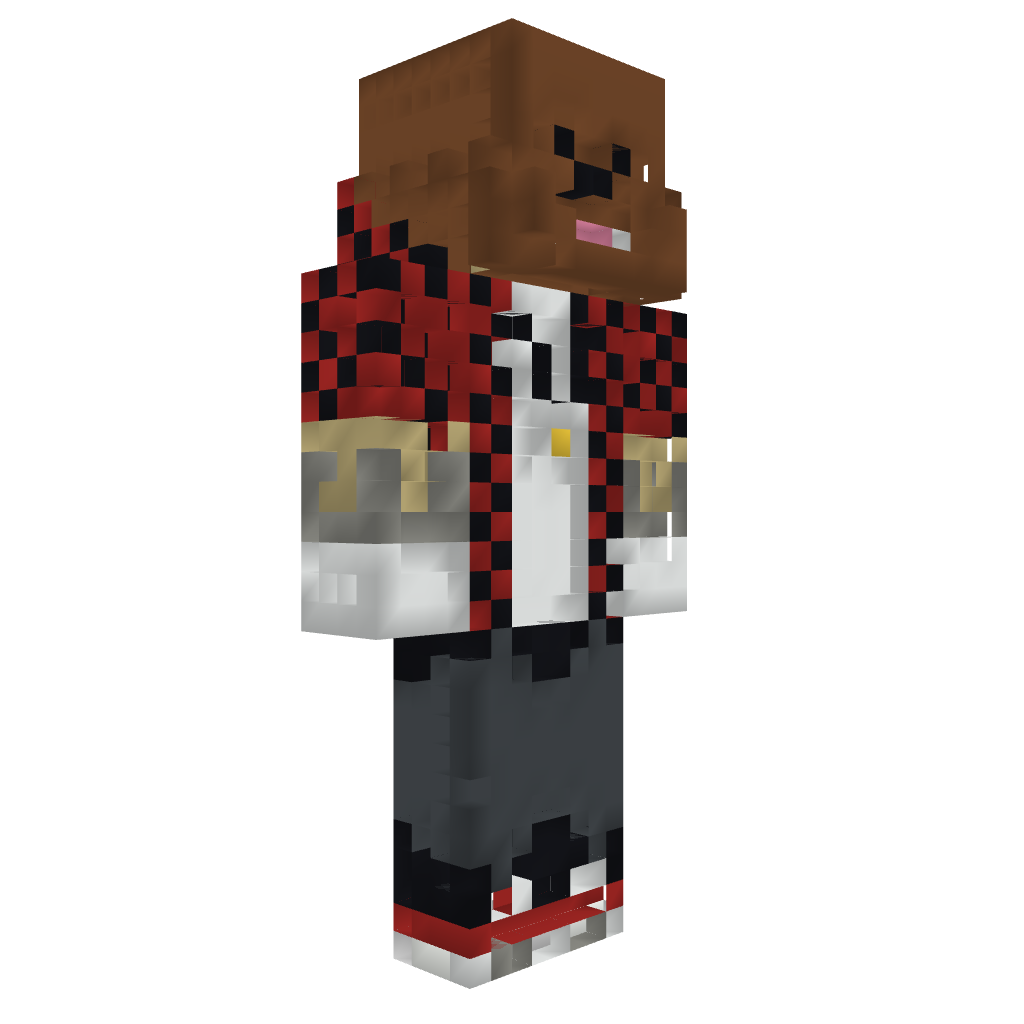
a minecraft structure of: Merome